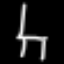
Label: chair